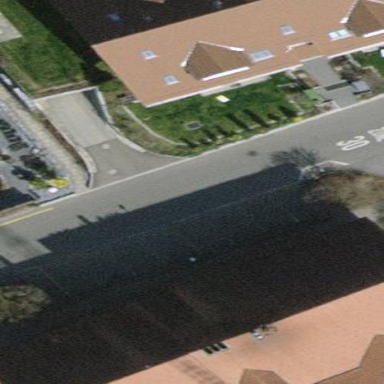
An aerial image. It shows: Street-side parking area.